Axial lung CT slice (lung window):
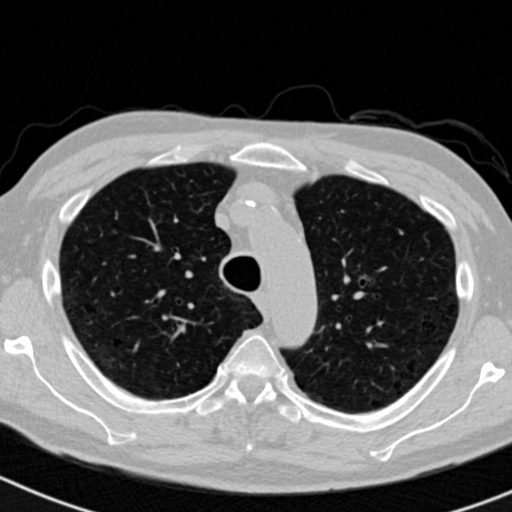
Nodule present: no